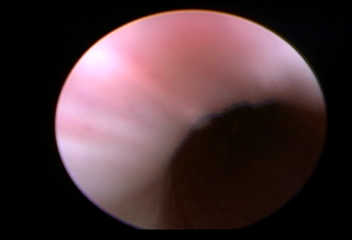
Modality: WLC
Class: Normal mucosa
Bladder cancer association: No